在平面直角坐标系中，已知$\odot C$的方程为$x^2 + y^2 - 2mx + (10 - 2m)y + 10m - 29 = 0$，平面内两定点$E(1,0)$、$G\left(6,\frac{3}{2}\right)$。当$\odot C$的半径取最小值时：

(1) 求出此时$m$的值，并写出$\odot C$的标准方程；

(2) 在$x$轴上是否存在异于点$E$的另外一个点$F$，使得对于$\odot C$上任意一点$P$，总有$\frac{|PE|}{|PF|}$为定值？若存在，求出点$F$的坐标，若不存在，请说明你的理由；

(3) 在第（2）问的条件下，求$\mu = \frac{4|PG|^2 - |PE|^2 - 4|PE|}{2|PG| - |PE| - 2} - 2|PE|$的取值范围。
【解答】
\textbf{【答案】}
(1) $m=5$, $(x-5)^2 + y^2 = 4$；

(2) 点$F$的坐标为$(4,0)$，定值为$2$；

(3) $\mu \in (-\infty,0] \cup [8,+\infty)$。

\vspace{1em}

\textbf{【分析】}
(1) 将圆的一般方程化为标准方程，确定半径的表达式，再求半径的最小值，即可得到所求圆的方程；
(2) 设$P(x,y)$，定点$F(m_0,0)$（$m$为常数），由两点的距离公式求$\frac{|PE|}{|PF|}$表达式，根据其值为定值可求定点$F$的坐标和$\frac{|PE|}{|PF|}$的值；
(3) 化简$\mu$的关系式，结合对勾函数的单调性，即可得到所求范围。

\vspace{1em}

\textbf{【详解】}
(1) $\odot C$的方程$x^2 + y^2 - 2mx + (10 - 2m)y + 10m - 29 = 0$可化为
\[
(x - m)^2 + [y - (m - 5)]^2 = 2(m - 5)^2 + 4,
\]
当$m = 5$时，$\odot C$的半径取最小值，此时$\odot C$的标准方程为$(x - 5)^2 + y^2 = 4$；

---

(2) 设$P(x,y)$，定点$F(m,0)$（$m \neq 1$），则
\[
\lambda^2 = \frac{|PE|^2}{|PF|^2} = \frac{(x - 1)^2 + y^2}{(x - m)^2 + y^2}.
\]
$\because (x - 5)^2 + y^2 = 4$，$\therefore y^2 = 4 - (x - 5)^2$，代入上式，
得：
\[
\lambda^2 = \frac{(x - 1)^2 + 4 - (x - 5)^2}{(x - m)^2 + 4 - (x - 5)^2} = \frac{8x - 20}{(10 - 2m)x - (21 - m^2)}.
\]
由于$\lambda$取值与$x$无关，$\therefore \frac{8}{10 - 2m} = \frac{20}{21 - m^2} \implies m = 4$（$m = 1$舍去）。
此时点$F$的坐标为$(4,0)$，$\lambda^2 = 4$即$\lambda = 2$；

---

(3) 由上问可知对于$\odot C$上任意一点$P$总有$\frac{|PF|}{|PE|} = \frac{1}{2}|PE|$，

故 $2|PG| - |PE| = 2\left(|PG| - \frac{1}{2}|PE|\right) = 2(|PG| - |PF|)$，

而 $\big||PG| - |PF|\big| \leq |FG|$（当 $P$、$F$、$G$ 三点共线时取等号），

又 $F(4,0)$，$G\left(6,\frac{3}{2}\right)$，所以 $|FG| = \frac{5}{2}$，故 $2|PG| - |PE| \in [-5,5]$。

\[
\begin{aligned}
\therefore \mu &= \frac{4|PG|^2 - |PE|^2 - 4|PE|}{2|PG| - |PE| - 2} - 2|PE| = \frac{(2|PG|)^2 - (|PE| + 2)^2 + 4}{2|PG| - |PE| - 2} - 2|PE| \\
&= \frac{(2|PG| + |PE| + 2)(2|PG| - |PE| - 2) + 4}{2|PG| - |PE| - 2} - 2|PE| \\
&= (2|PG| - |PE| - 2) + \frac{4}{2|PG| - |PE| - 2} + 4,
\end{aligned}
\]

令 $t = 2|PG| - |PE| - 2\ (t \in [-7,0) \cup (0,3])$，则 $\mu(t) = t + \frac{4}{t} + 4$，

$\mu'(t) = 1 - \frac{4}{t^2} = \frac{t^2 - 4}{t^2}$，当 $2 < t < 3$ 时，$\mu'(t) > 0$，函数 $\mu(t)$ 在 $(2,3)$ 上单调递增，

当 $0 < t < 2$ 时，$\mu'(t) < 0$，函数 $\mu(t)$ 在 $(0,2)$ 上单调递减，当 $-2 < t < 0$ 时，$\mu'(t) < 0$，函数 $\mu(t)$ 在 $(-2,0)$ 上单调递减，

当 $-7 < t < -2$ 时，$\mu'(t) > 0$，函数 $\mu(t)$ 在 $(-7,-2)$ 上单调递增，由此可得 $\mu(t) = t + \frac{4}{t} + 4$ 的图象为

观察图象可得 $\mu$ 的取值范围为 $(-\infty,0] \cup [8,+\infty)$。

\vspace{1em}

\textbf{【点睛】} 一般直线和圆的问题利用数形结合来解决，在求圆上的点到直线或者定点的距离时，一般是转化为圆心到直线或者圆心到定点的距离，再加减半径，分别得到最大值和最小值；涉及到圆的弦长或者切线长时，经常用到垂径定理。
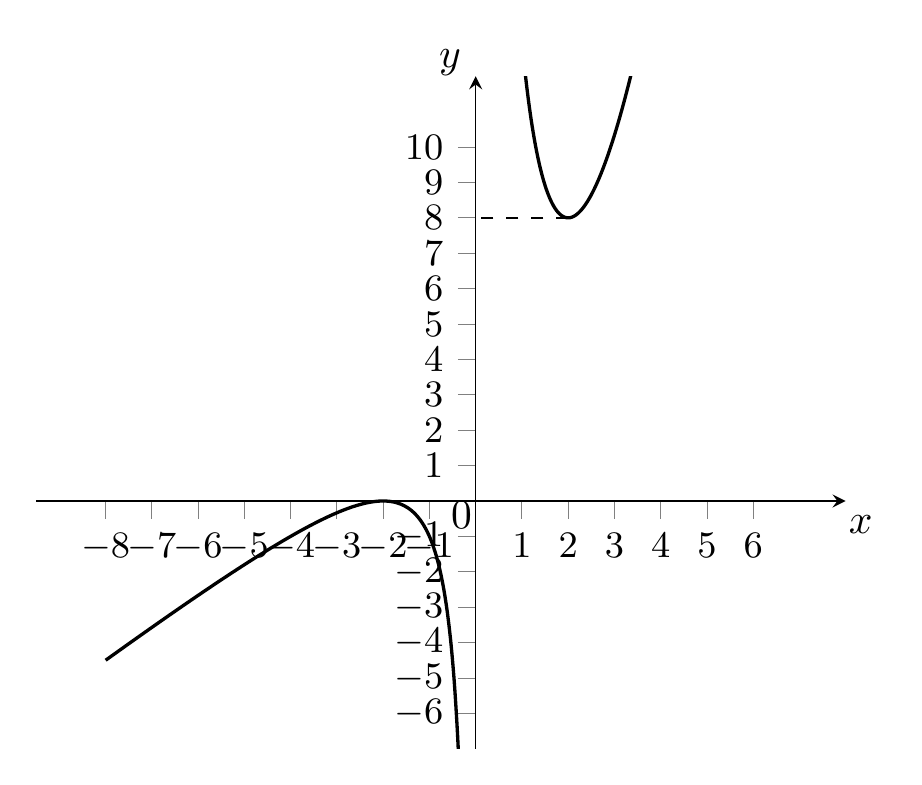